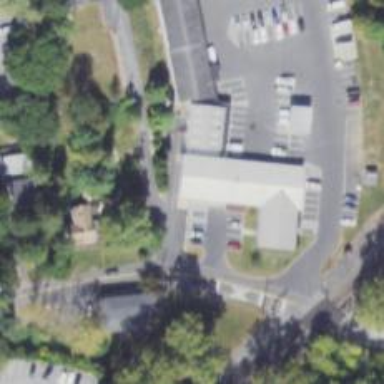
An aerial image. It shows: Post office.